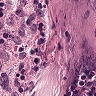
Metastatic tissue present: yes